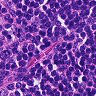
Metastatic tissue present: no